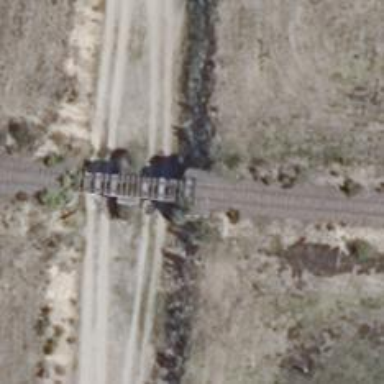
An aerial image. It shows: Disused railway with one track.